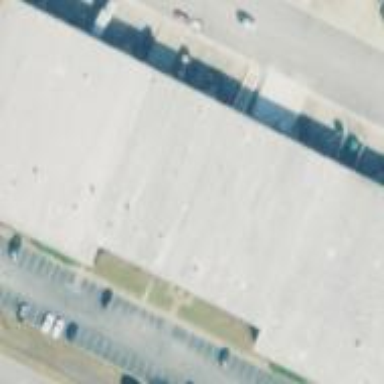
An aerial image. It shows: Warehouse.